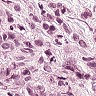
Metastatic tissue present: yes